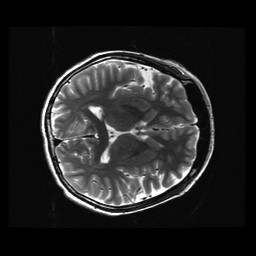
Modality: T2w
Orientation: axial
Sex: female
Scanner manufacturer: ge
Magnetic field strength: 3 T
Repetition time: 5 s
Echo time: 0.1017 s